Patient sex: M
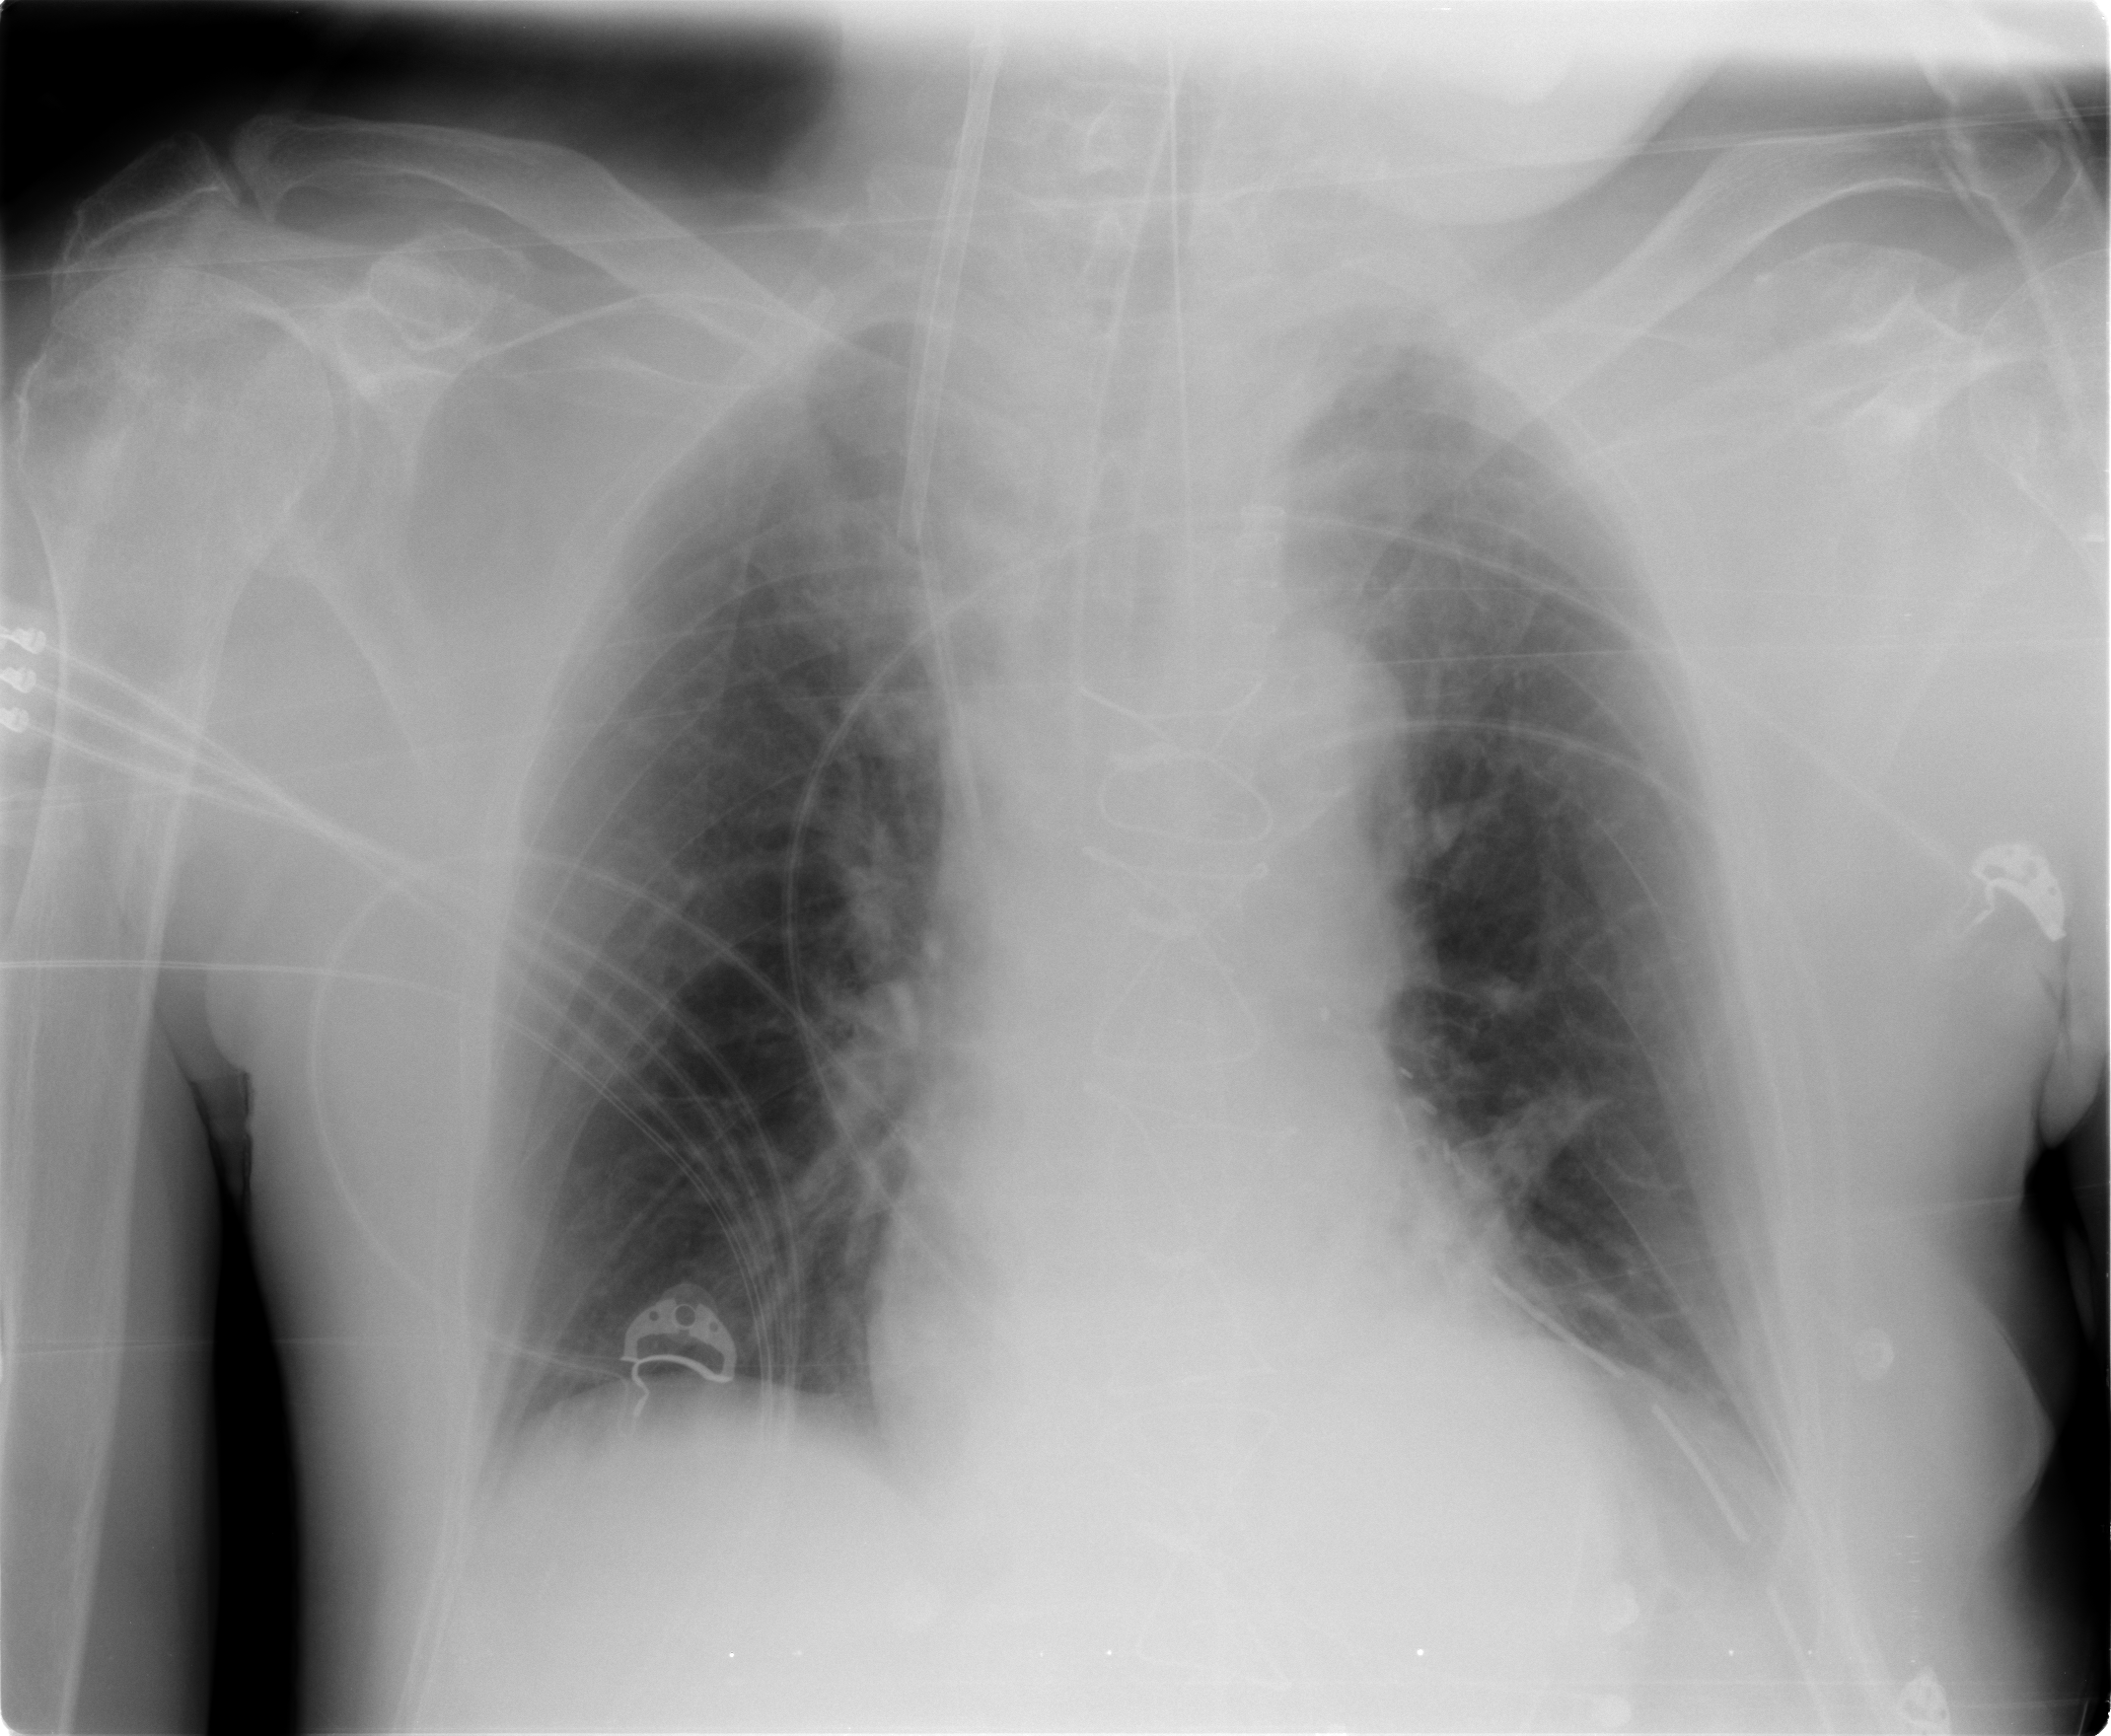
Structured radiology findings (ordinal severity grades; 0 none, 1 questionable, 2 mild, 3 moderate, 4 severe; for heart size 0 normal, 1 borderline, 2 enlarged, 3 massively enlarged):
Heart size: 0
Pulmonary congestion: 2
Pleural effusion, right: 0
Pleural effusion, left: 0
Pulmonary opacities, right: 0
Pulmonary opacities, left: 0
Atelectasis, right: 0
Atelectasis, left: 2